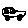
Label: car